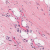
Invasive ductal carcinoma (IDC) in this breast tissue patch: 0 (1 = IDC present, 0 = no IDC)